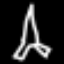
Label: The Eiffel Tower